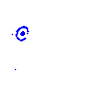
Particle: electron